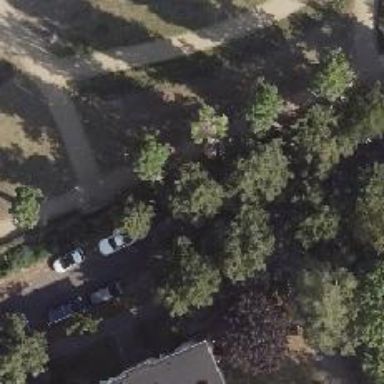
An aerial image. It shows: Avenue lined with deciduous broadleaved trees.